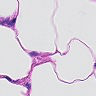
Metastatic tissue present: no